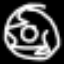
Label: donut